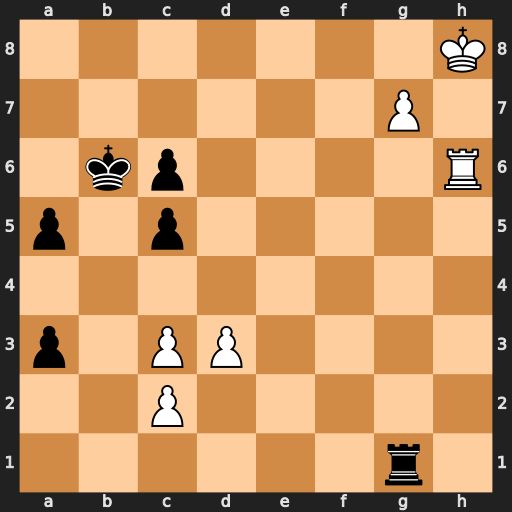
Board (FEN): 7K/6P1/1kp4R/p1p5/8/p1PP4/2P5/6r1
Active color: w
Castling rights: -
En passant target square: -
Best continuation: g8=Q Rxg8+ Kxg8 a2 Rh1